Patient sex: F
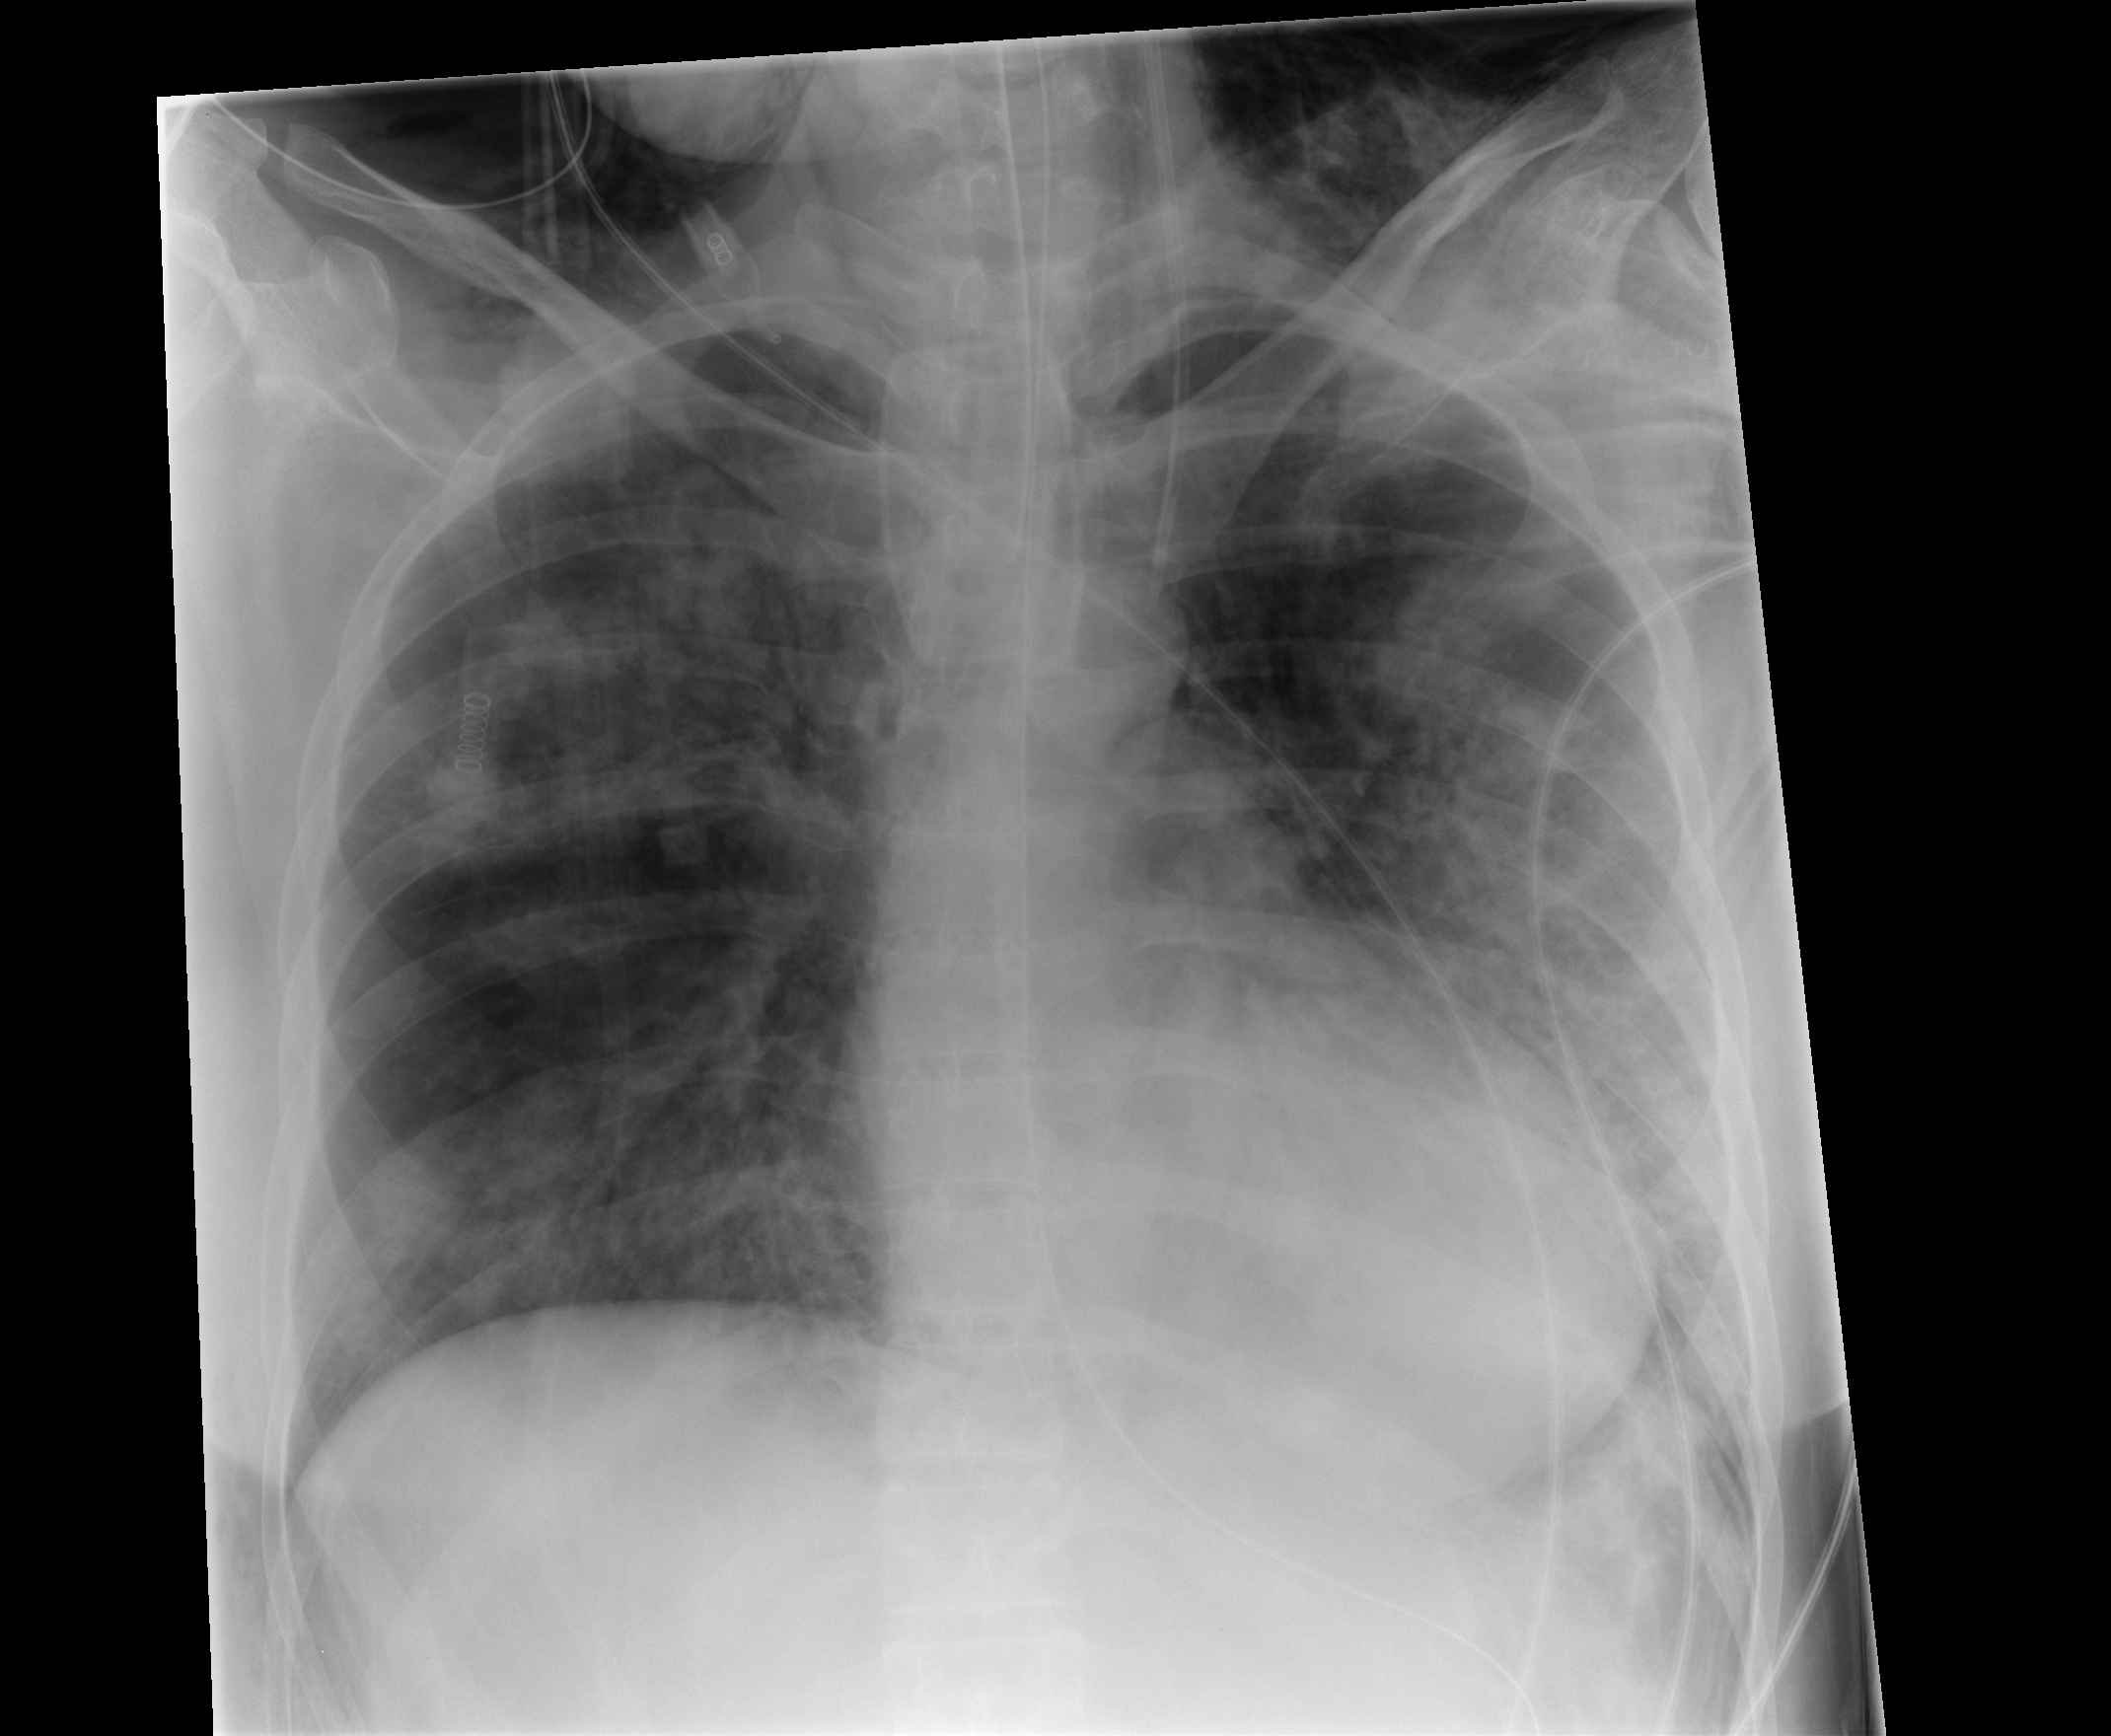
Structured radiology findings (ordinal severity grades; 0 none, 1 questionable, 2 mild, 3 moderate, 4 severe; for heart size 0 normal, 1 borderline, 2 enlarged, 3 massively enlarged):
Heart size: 1
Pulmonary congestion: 0
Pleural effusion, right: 0
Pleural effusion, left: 2
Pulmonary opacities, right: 3
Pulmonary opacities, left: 3
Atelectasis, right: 2
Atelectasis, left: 2